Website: bh-photo
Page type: payment
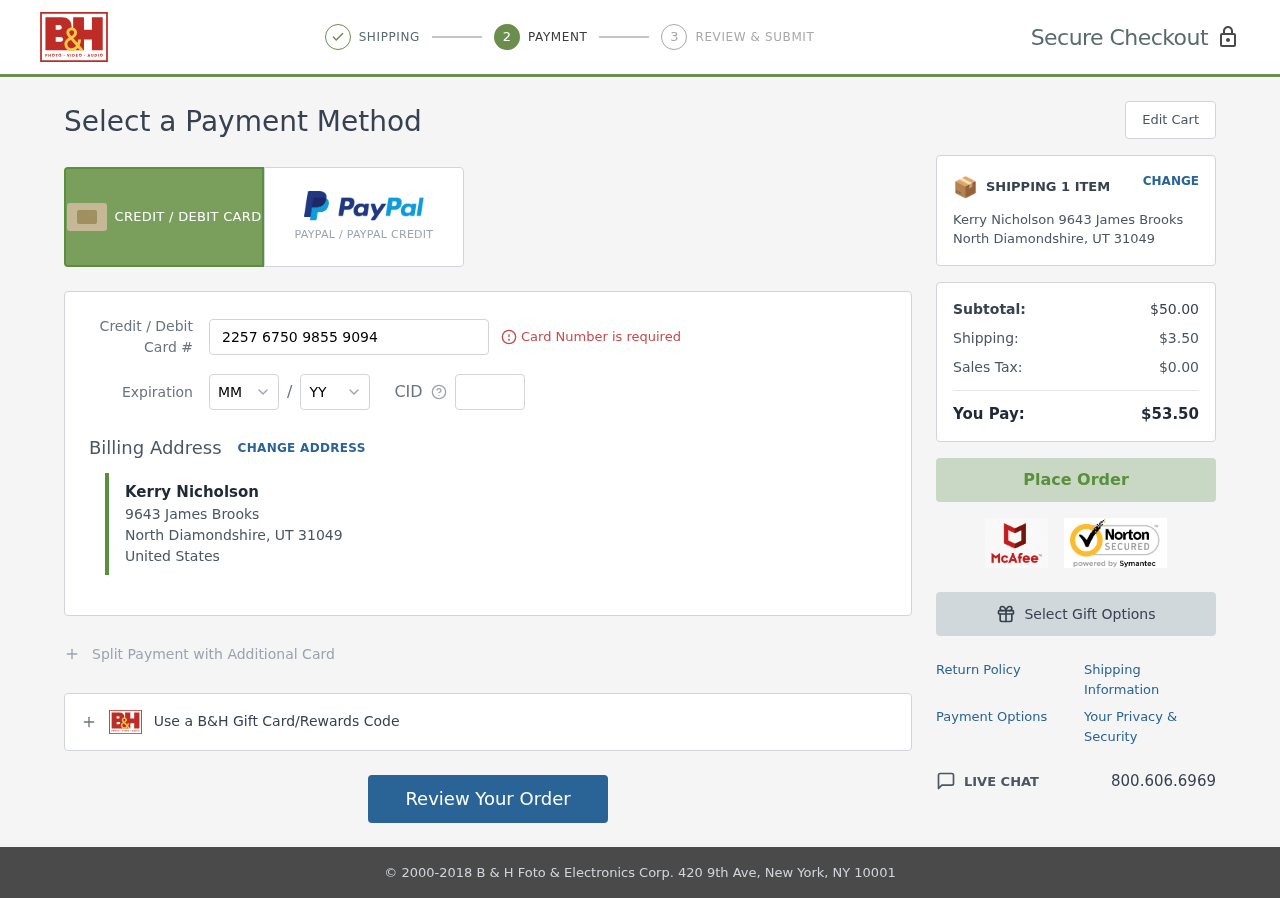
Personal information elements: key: PII_CARD_CVV
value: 147
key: PII_CARD_EXPIRY_MONTH
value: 04
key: PII_CARD_EXPIRY_YEAR
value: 27
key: PII_CARD_NUMBER
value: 2257 6750 9855 9094
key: PII_CITY
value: North Diamondshire
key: PII_COUNTRY
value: United States
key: PII_FULLNAME
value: Kerry Nicholson
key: PII_POSTCODE
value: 31049
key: PII_STATE_ABBR
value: UT
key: PII_STREET
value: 9643 James Brooks
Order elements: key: ORDER_NUM_ITEMS
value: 1
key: ORDER_SUBTOTAL
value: $50.00
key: ORDER_SHIPPING_COST
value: $3.50
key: ORDER_TAX
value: $0.00
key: ORDER_TOTAL
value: $53.50